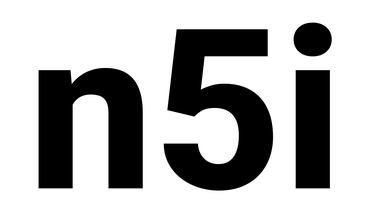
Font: Roboto_ExtraBold